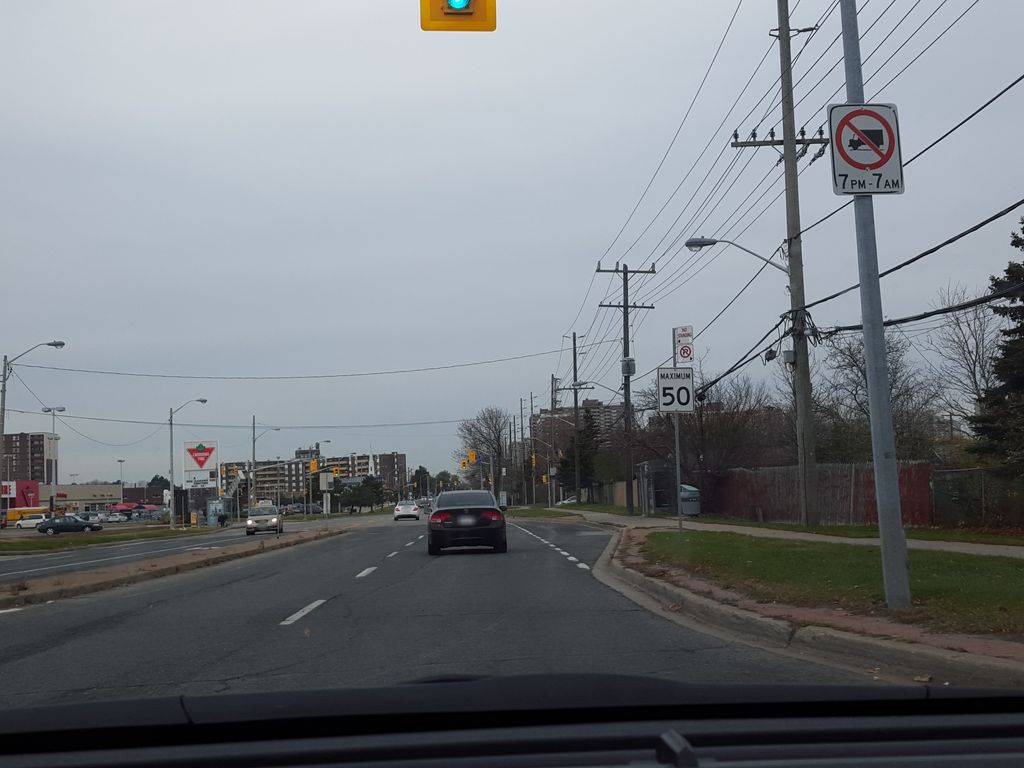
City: toronto